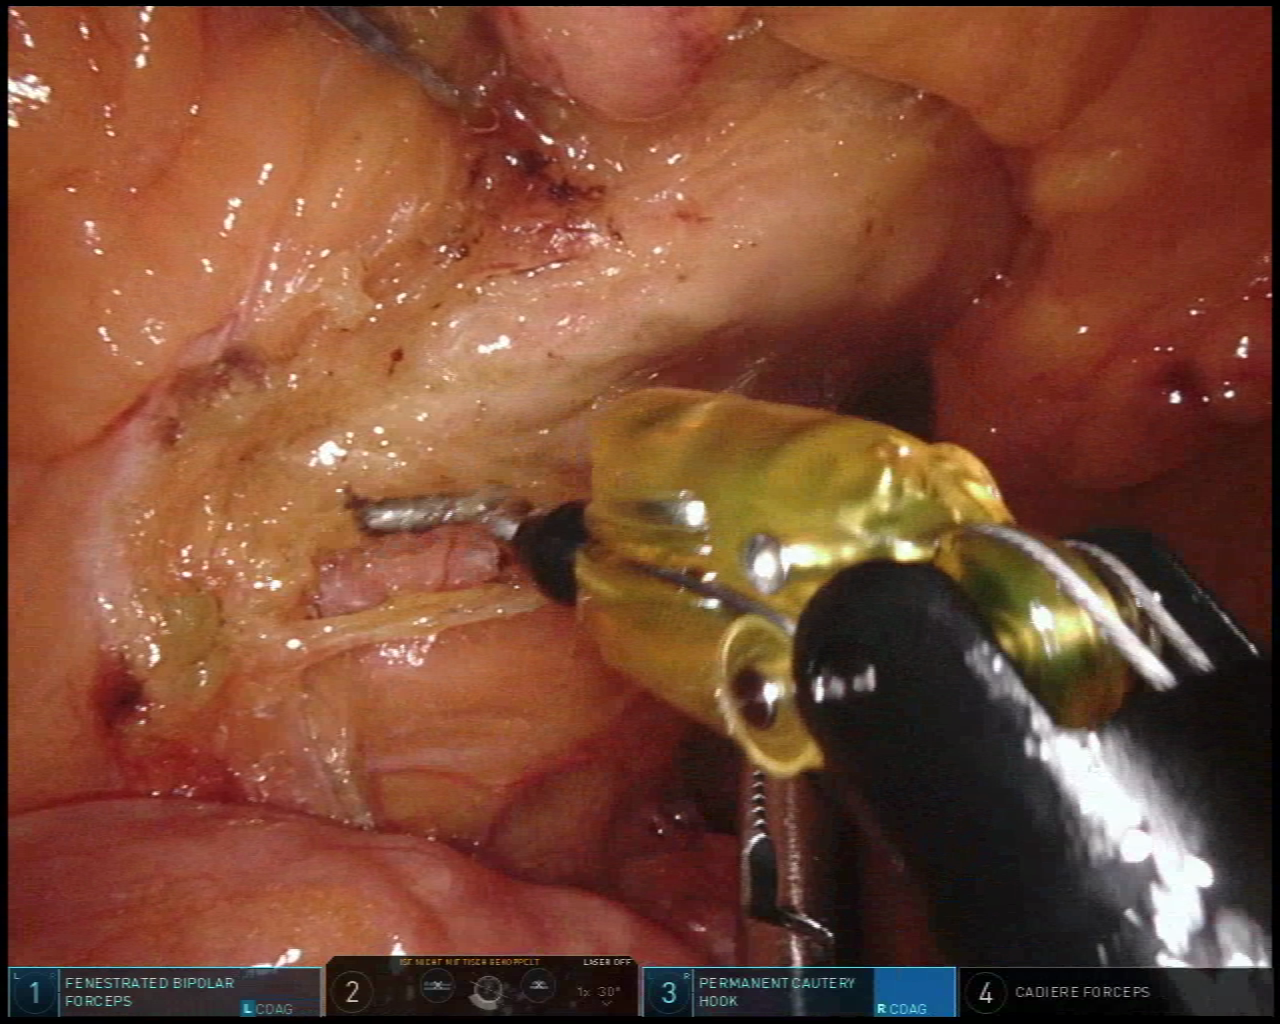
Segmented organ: inferior_mesenteric_artery
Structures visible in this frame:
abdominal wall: no
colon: no
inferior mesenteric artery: yes
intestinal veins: no
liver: no
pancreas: no
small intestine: yes
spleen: no
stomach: no
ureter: no
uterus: no
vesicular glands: no